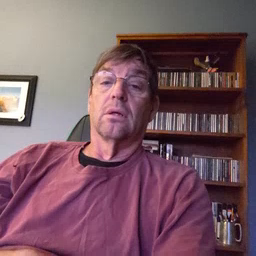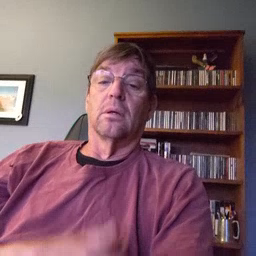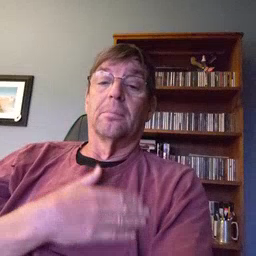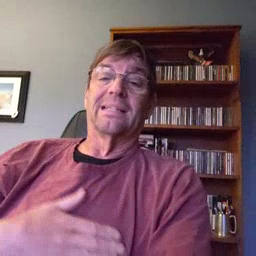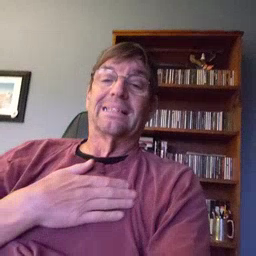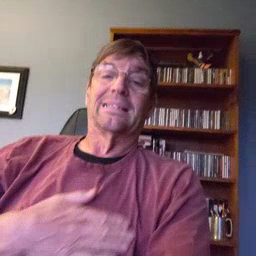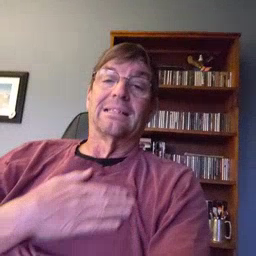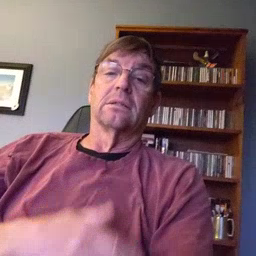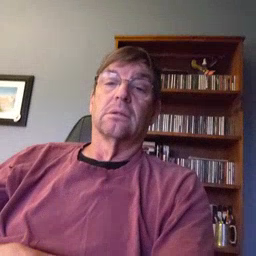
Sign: please